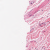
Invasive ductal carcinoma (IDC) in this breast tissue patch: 0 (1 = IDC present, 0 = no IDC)